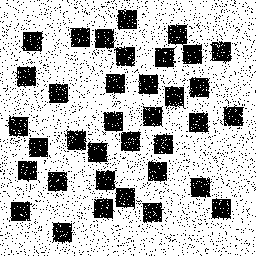
Squares: 36
Triangles: 0
Stars: 0
Total shapes: 36